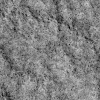
Atmospheric dust classification: not_dusty